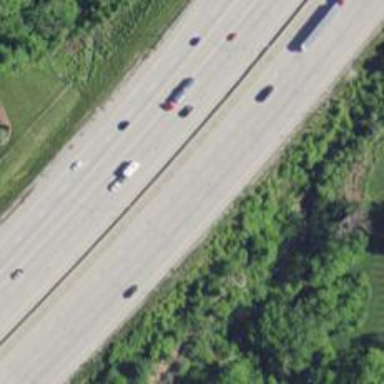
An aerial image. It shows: Motorway.